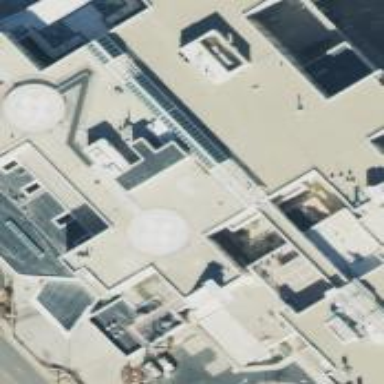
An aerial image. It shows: Hospital building serving as healthcare amenity.